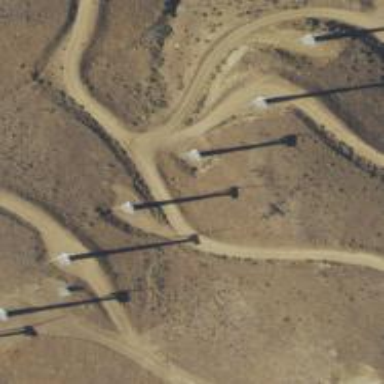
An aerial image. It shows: Wind power generator employing wind turbines.